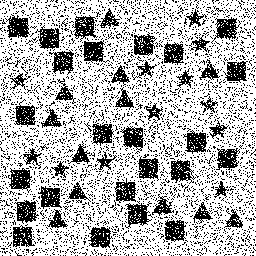
Squares: 24
Triangles: 12
Stars: 12
Total shapes: 48